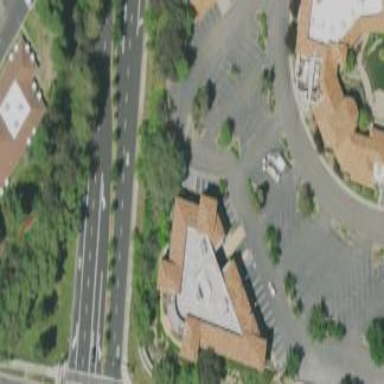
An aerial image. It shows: Office building.